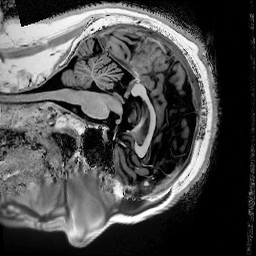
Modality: T1w
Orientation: sagittal
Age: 60
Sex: male
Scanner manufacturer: siemens
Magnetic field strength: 3 T
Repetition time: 5 s
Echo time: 0.00298 s